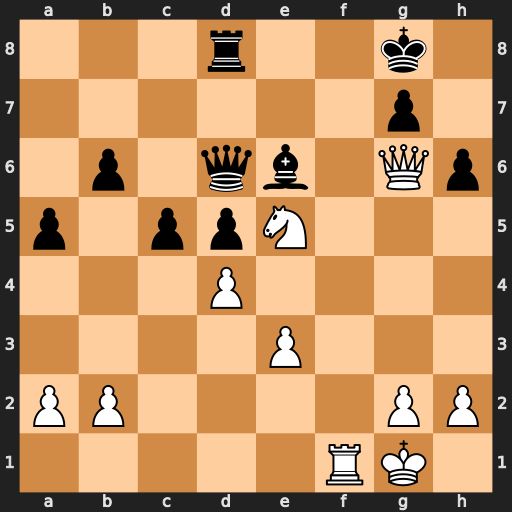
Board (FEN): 3r2k1/6p1/1p1qb1Qp/p1ppN3/3P4/4P3/PP4PP/5RK1
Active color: w
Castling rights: -
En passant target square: -
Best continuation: Rf6